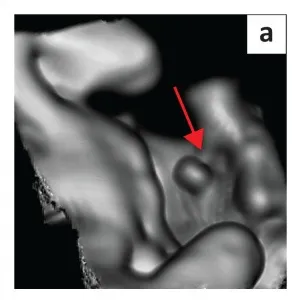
Volume rendered CT of the sella turcica,. Oblique view.
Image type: radiology (ct)